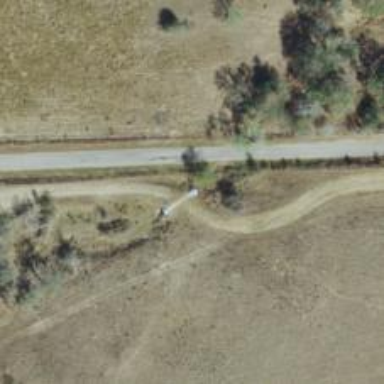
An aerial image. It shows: Culvert tunnel.